Aerial crown-view tile of a tropical tree (Barro Colorado Island, Panama), acquired 20241014:
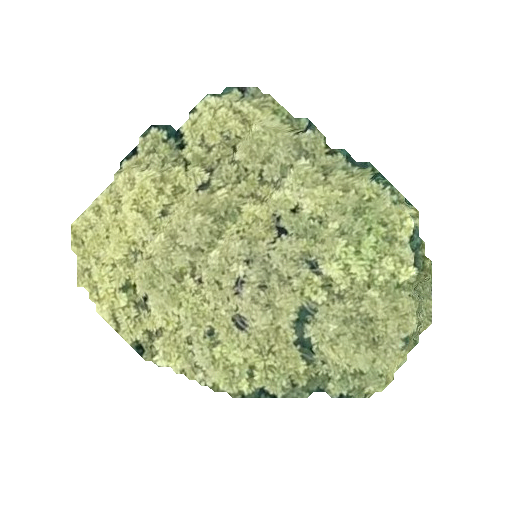
Species: Dipteryx oleifera
GBIF accepted scientific name: Dipteryx oleifera
Crown area: 124.571 m²